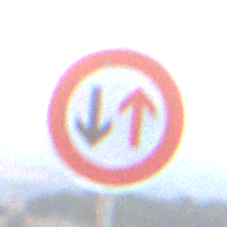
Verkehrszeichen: VorrangDesGegenverkehrs
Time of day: SunriseSunset
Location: Outdoor (Nature)
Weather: Clear
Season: NotSpecified
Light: Natural